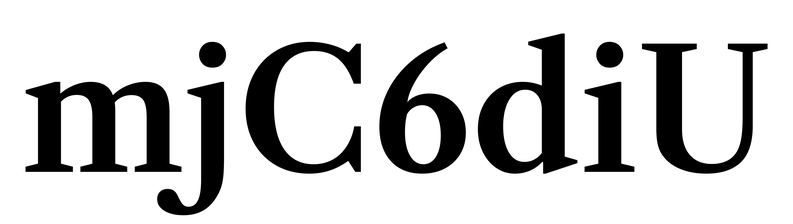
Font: LibreCaslonText_SemiBold